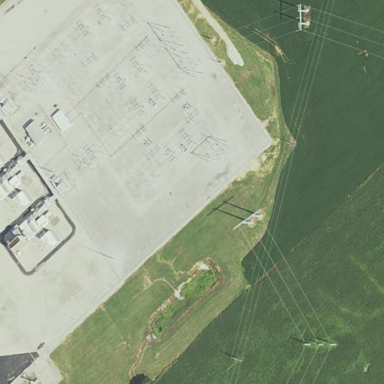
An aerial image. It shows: Power substation surrounded by fence.